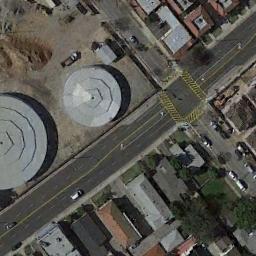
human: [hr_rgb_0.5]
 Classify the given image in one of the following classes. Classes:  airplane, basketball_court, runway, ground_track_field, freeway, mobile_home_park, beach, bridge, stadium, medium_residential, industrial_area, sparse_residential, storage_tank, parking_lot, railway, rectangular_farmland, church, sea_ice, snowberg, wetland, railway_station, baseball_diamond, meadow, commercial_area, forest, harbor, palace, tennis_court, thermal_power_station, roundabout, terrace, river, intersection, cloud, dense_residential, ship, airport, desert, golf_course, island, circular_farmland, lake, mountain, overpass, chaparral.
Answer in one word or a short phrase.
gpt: intersection